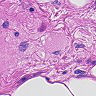
Metastatic tissue present: no